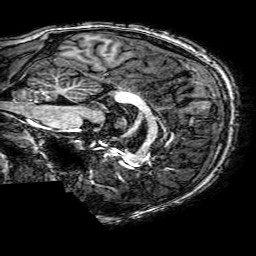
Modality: T1w
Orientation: sagittal